Question: In an attempt to make a checkable directory view, I wrote the following code. but in the CheckableDirModel every time one checks a folder, it has to traverse to all the sub-folders to check them and this is very slow. I was hoping someone could help me solve this issue.
This is how this one looks right now. but it's slow especially if one clicks a big folder.

The code is executable...
'''
from PyQt4 import QtGui, QtCore
class CheckableDirModel(QtGui.QDirModel):
def __init__(self, parent=None):
QtGui.QDirModel.__init__(self, None)
self.checks = {}
def data(self, index, role=QtCore.Qt.DisplayRole):
if role != QtCore.Qt.CheckStateRole:
return QtGui.QDirModel.data(self, index, role)
else:
if index.column() == 0:
return self.checkState(index)
def flags(self, index):
return QtGui.QDirModel.flags(self, index) | QtCore.Qt.ItemIsUserCheckable
def checkState(self, index):
if index in self.checks:
return self.checks[index]
else:
return QtCore.Qt.Unchecked
def setData(self, index, value, role):
if (role == QtCore.Qt.CheckStateRole and index.column() == 0):
self.checks[index] = value
for i in range(self.rowCount(index)):
self.setData(index.child(i,0),value,role)
return True
return QtGui.QDirModel.setData(self, index, value, role)
def exportChecked(self, acceptedSuffix=['jpg', 'png', 'bmp']):
selection=[]
for c in self.checks.keys():
if self.checks[c]==QtCore.Qt.Checked and self.fileInfo(c).completeSuffix().toLower() in acceptedSuffix:
try:
selection.append(self.filePath(c).toUtf8())
except:
pass
return selection
if __name__ == '__main__':
import sys
app = QtGui.QApplication(sys.argv)
model = QtGui.QDirModel()
tree = QtGui.QTreeView()
tree.setModel(CheckableDirModel())
tree.setAnimated(False)
tree.setIndentation(20)
tree.setSortingEnabled(True)
tree.setWindowTitle("Dir View")
tree.resize(640, 480)
tree.show()
sys.exit(app.exec_())
'''
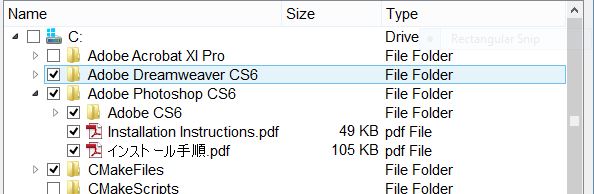
Answer: You can't store checkbox state for each file separately. There can be too many of them. I suggest you to do the following:
You keep a list of checkbox values for indexes user has actually clicked. When user clicks something, you add an entry to the list (or update it if it is already present), then remove all entries for children indexes present in the list. You need to emit a signal about the data of the parent index and all children index has been changed.
When a checkbox value is requested (by calling 'data()' of the model), you search for the requested index in the list and return its value. If the index is not present in the list, you search for the closest parent index and return its value.
Note that aside from slow executing, there is another issue in your code. When file tree has too many levels, the 'maximum recursion depth exceeded' exception happens. When implementing my suggestion, do not use recursion in such way. File tree depth is almost unlimited.
Here is the implementation:
'''
from collections import deque
def are_parent_and_child(parent, child):
while child.isValid():
if child == parent:
return True
child = child.parent()
return False
class CheckableDirModel(QtGui.QDirModel):
def __init__(self, parent=None):
QtGui.QDirModel.__init__(self, None)
self.checks = {}
def data(self, index, role=QtCore.Qt.DisplayRole):
if role == QtCore.Qt.CheckStateRole and index.column() == 0:
return self.checkState(index)
return QtGui.QDirModel.data(self, index, role)
def flags(self, index):
return QtGui.QDirModel.flags(self, index) | QtCore.Qt.ItemIsUserCheckable
def checkState(self, index):
while index.isValid():
if index in self.checks:
return self.checks[index]
index = index.parent()
return QtCore.Qt.Unchecked
def setData(self, index, value, role):
if role == QtCore.Qt.CheckStateRole and index.column() == 0:
self.layoutAboutToBeChanged.emit()
for i, v in self.checks.items():
if are_parent_and_child(index, i):
self.checks.pop(i)
self.checks[index] = value
self.layoutChanged.emit()
return True
return QtGui.QDirModel.setData(self, index, value, role)
def exportChecked(self, acceptedSuffix=['jpg', 'png', 'bmp']):
selection=set()
for index in self.checks.keys():
if self.checks[index] == QtCore.Qt.Checked:
for path, dirs, files in os.walk(unicode(self.filePath(index))):
for filename in files:
if QtCore.QFileInfo(filename).completeSuffix().toLower() in acceptedSuffix:
if self.checkState(self.index(os.path.join(path, filename))) == QtCore.Qt.Checked:
try:
selection.add(os.path.join(path, filename))
except:
pass
return selection
'''
I didn't find a way to use 'dataChanged' signal to notify view that data of all child indexes has been changed. We don't know which indexes are currently shown, and we can't notify about every child index because it can be slow. So I used 'layoutAboutToBeChanged' and 'layoutChanged' to force view to update all data. It seems that this method is fast enough.
'exportChecked' is a bit complicated. It's not optimized, sometimes an index is processed many times. I've used 'set()' to filter duplicates. Maybe it can be optimized somehow if it will work too slow. However, if user have checked some massive directory with many files and subdirectories, any implementation of this function will be slow. So there is no point in optimization, just try to not call this function often.